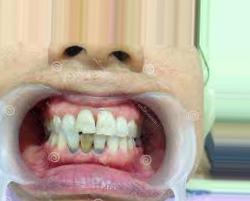
Condition: Tooth Discoloration